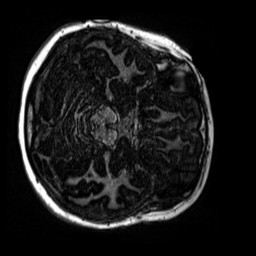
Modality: MP2RAGE
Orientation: axial
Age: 9
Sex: female
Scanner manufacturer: siemens
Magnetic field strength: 3 T
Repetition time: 4 s
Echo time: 0.00299 s